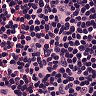
Metastatic tissue present: no